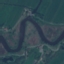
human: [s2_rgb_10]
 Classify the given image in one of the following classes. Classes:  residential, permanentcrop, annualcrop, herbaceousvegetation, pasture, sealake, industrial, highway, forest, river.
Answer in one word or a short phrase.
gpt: River